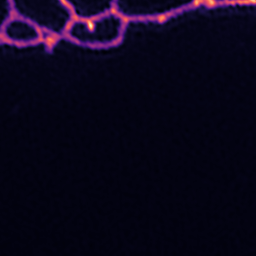
Label: Super-resolution ER image